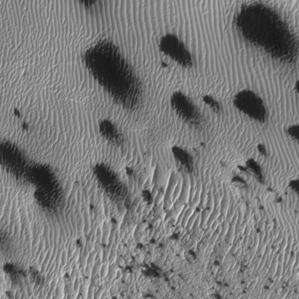
Label: frost